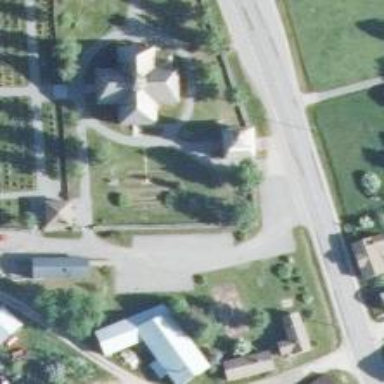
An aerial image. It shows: Historical war memorial.